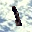
Label: 1